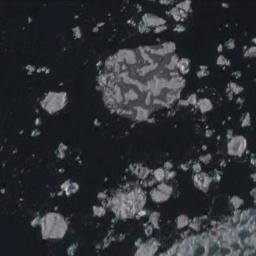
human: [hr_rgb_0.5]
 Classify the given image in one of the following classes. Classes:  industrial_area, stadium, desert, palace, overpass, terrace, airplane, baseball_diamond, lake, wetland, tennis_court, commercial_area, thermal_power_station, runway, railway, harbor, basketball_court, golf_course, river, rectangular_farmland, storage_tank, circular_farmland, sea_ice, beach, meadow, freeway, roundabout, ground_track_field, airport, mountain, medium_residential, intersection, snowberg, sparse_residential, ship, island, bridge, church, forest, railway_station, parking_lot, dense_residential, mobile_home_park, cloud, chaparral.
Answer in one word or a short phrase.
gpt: sea_ice